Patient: sex M, age 80
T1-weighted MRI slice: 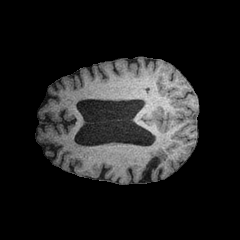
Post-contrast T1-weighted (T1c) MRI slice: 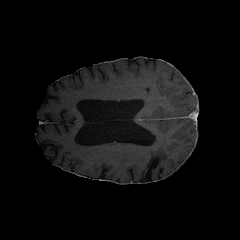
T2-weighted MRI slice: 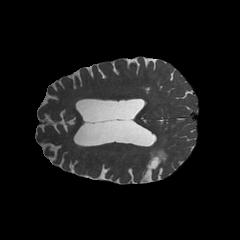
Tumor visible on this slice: no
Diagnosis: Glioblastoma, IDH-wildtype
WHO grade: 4